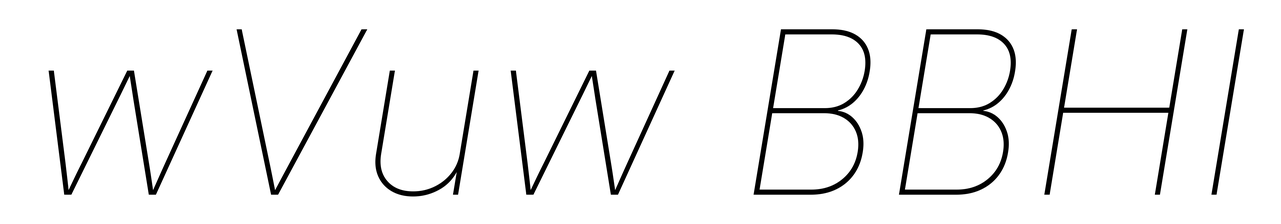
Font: Inter-Italic_Thin_Italic